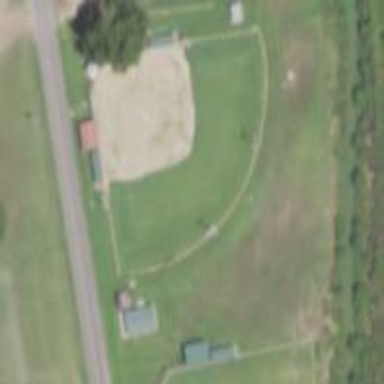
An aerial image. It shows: Baseball pitch for leisure land activities.